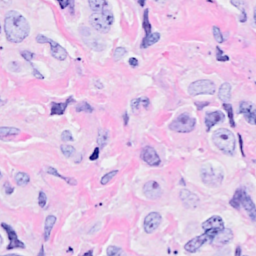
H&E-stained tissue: Breast